Question: I saw a <URL> and I tried a few options but non worked.
I would like to create a UIPickerView like the one below, (fixed labels inches and feet) but those wouldn't appear:

I create the UIImagePicker like this:
'''
- (void)viewDidLoad
{
_picker = [[UIPickerView alloc] init];
CGRect pickerFrame = CGRectMake(0, 0, 200, 216);
pickerView.frame = pickerFrame;
pickerView.userInteractionEnabled = YES;
pickerView.dataSource = self;
pickerView.hidden = YES;
pickerView.delegate = self;
pickerView.showsSelectionIndicator = YES;
[self.view addSubview:pickerView];
[textField setInputView:pickerView];
textField.delegate = self;
[pickerView removeFromSuperview];
_picker.hidden = YES;
}
- (BOOL) textFieldShouldBeginEditing:(UITextView *)textView
{
if (textView.tag==1){ //field for the uipickerview
_picker.hidden = NO;
[self addPickerLabel:@"Feet" rightX:114 top:342 height:21];
[self addPickerLabel:@"Inches" rightX:241 top:342 height:21];
}
return YES;
}
- (void)addPickerLabel:(NSString *)labelString rightX:(CGFloat)rightX top:(CGFloat)top height:(CGFloat)height {
#define PICKER_LABEL_FONT_SIZE 18
#define PICKER_LABEL_ALPHA 0.7
UIFont *font = [UIFont boldSystemFontOfSize:PICKER_LABEL_FONT_SIZE];
CGFloat x = rightX - [labelString sizeWithFont:font].width;
// White label 1 pixel below, to simulate embossing.
UILabel *label = [[UILabel alloc] initWithFrame:CGRectMake(x, top + 1, rightX, height)];
label.text = labelString;
label.font = font;
label.textColor = [UIColor whiteColor];
label.backgroundColor = [UIColor clearColor];
label.opaque = NO;
label.alpha = PICKER_LABEL_ALPHA;
[_picker addSubview:label];
// Actual label.
label = [[UILabel alloc] initWithFrame:CGRectMake(x, top, rightX, height)];
label.text = labelString;
label.font = font;
label.textColor = [UIColor blackColor];
label.backgroundColor = [UIColor clearColor];
label.opaque = NO;
label.alpha = PICKER_LABEL_ALPHA;
[_picker addSubview:label];
}
'''
The picker appears, but without the fixed labels of inches and feet.
What is wrong?
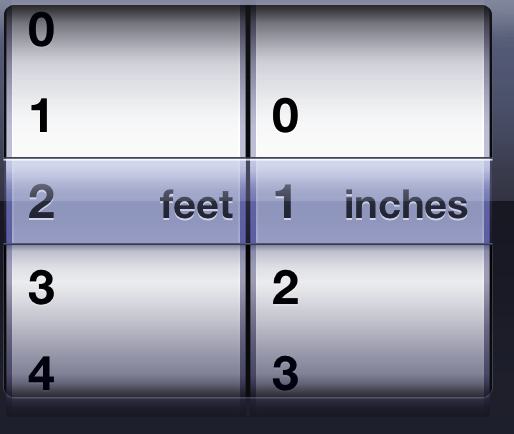
Answer: I used the already implemented great component:
<URL>
Which provides a multicolumn picker view and I simply changed the text and the amount of columns